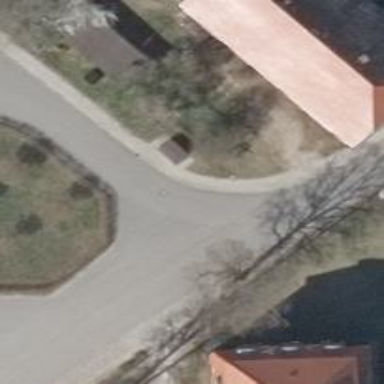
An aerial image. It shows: Smooth asphalt road in residential area.